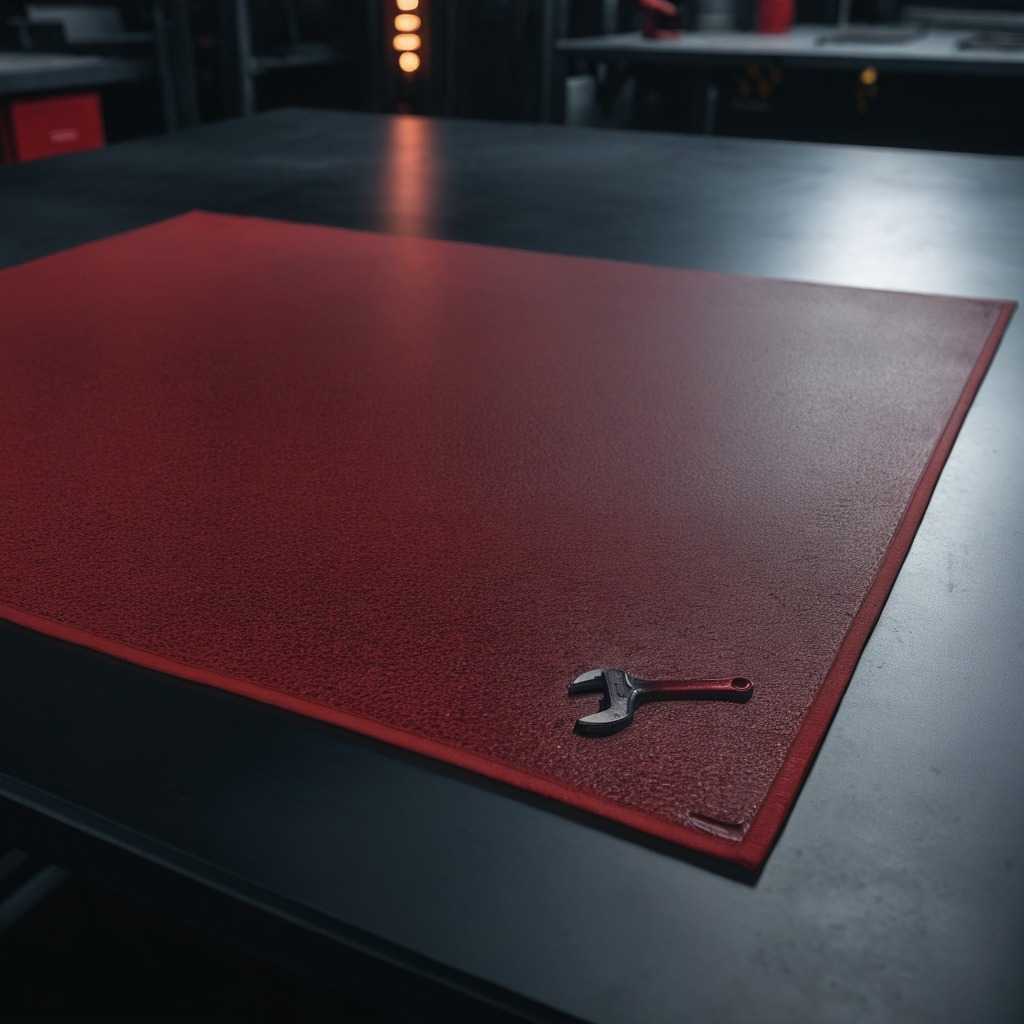
An wrench is lying on a clean granite tabletop covered with a red rubber mat inside a workshop at night dim ambient light soft shadows worn but beneath the mat.